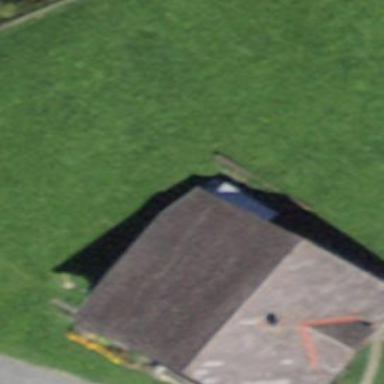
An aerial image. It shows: Farm building.